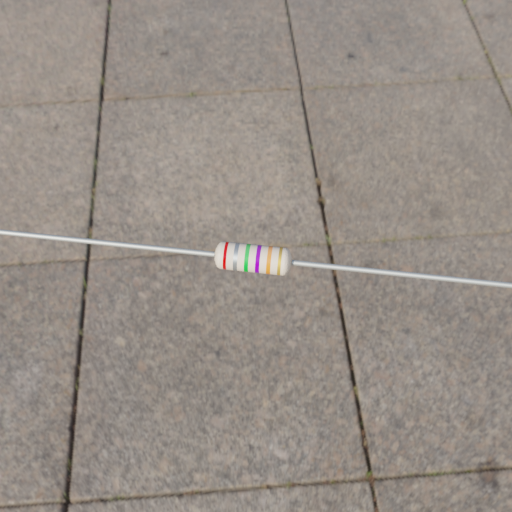
Resistor colour bands (in order): red, silver, green, violet, orange, gold